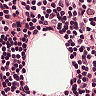
Metastatic tissue present: no